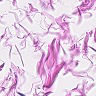
Metastatic tissue present: no